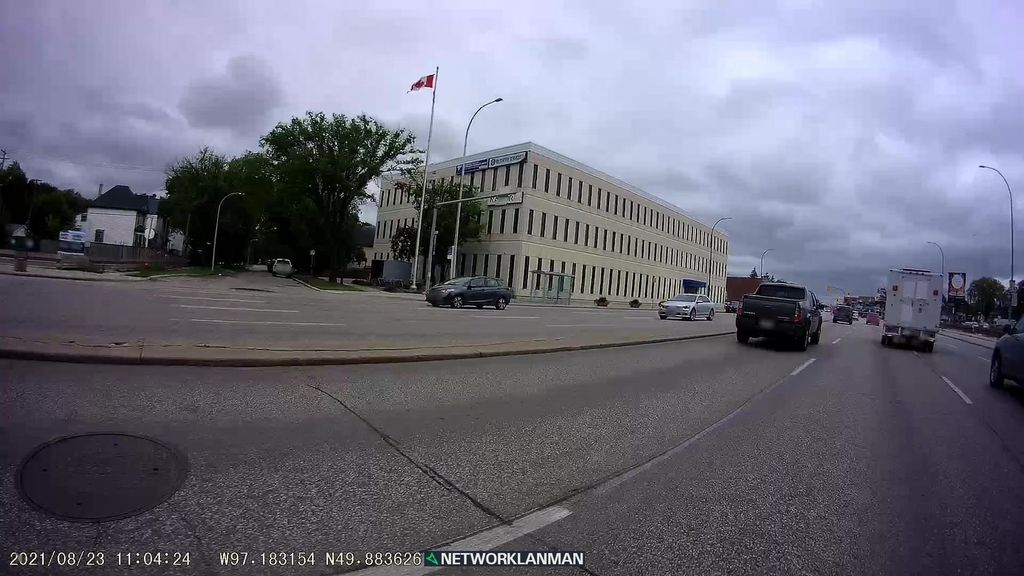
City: winnipeg